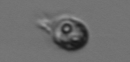
Label: Balanion